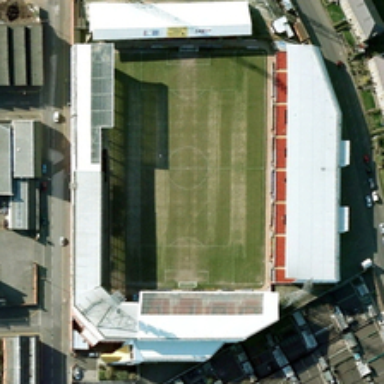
Many buildings are around a stadium with a football field .